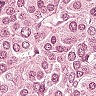
Metastatic tissue present: yes